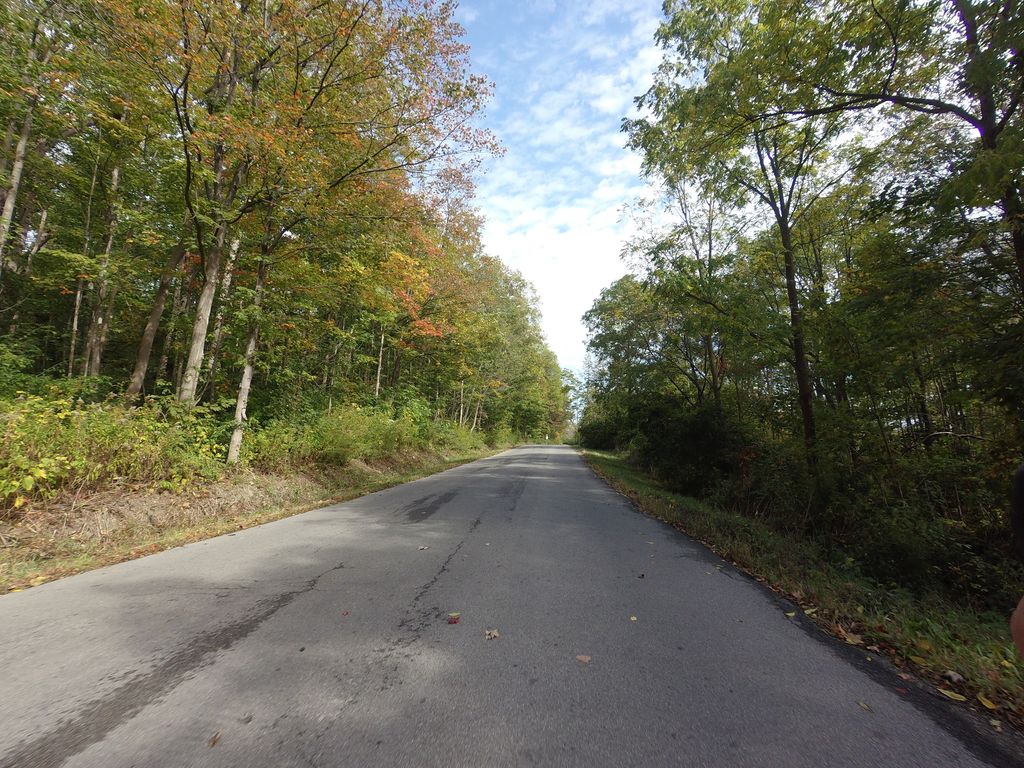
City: hamilton